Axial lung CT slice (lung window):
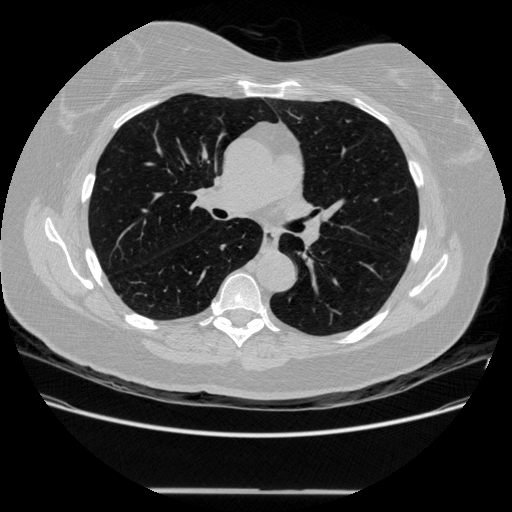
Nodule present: no